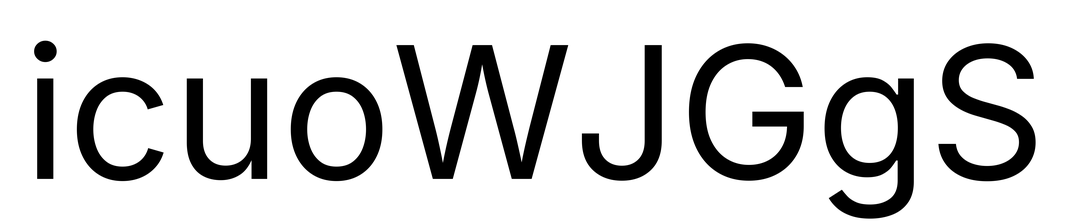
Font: Inter_Regular